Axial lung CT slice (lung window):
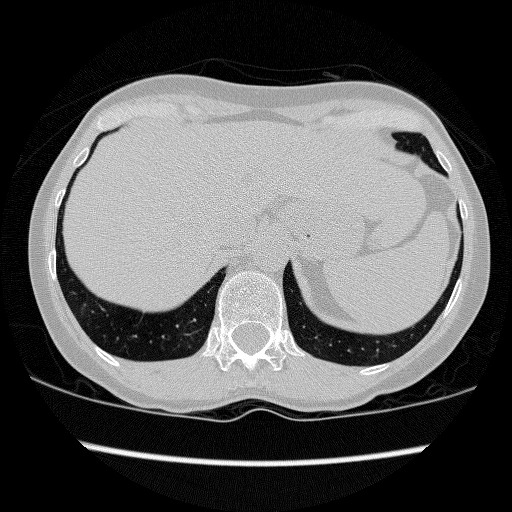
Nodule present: no